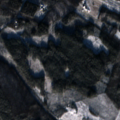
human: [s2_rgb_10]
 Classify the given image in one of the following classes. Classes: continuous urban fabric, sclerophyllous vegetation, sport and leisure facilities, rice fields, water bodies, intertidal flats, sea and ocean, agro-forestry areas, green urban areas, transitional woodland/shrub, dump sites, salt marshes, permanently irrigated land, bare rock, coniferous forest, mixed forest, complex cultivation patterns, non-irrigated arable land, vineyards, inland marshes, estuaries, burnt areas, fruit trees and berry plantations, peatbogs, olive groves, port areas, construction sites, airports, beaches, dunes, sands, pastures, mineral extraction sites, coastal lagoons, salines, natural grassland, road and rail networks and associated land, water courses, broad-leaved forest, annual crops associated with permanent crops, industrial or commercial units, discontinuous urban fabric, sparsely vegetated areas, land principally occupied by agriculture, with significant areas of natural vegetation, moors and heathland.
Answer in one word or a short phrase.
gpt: land principally occupied by agriculture, with significant areas of natural vegetation, coniferous forest, mixed forest, transitional woodland/shrub